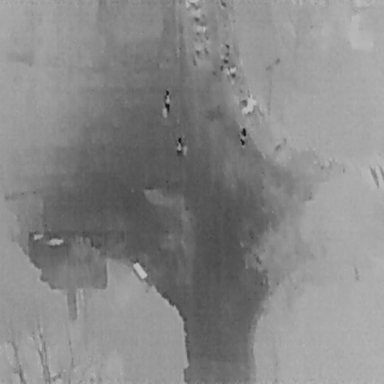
There are nine objects shown in the infrared image, including three People, and six Bicycles.